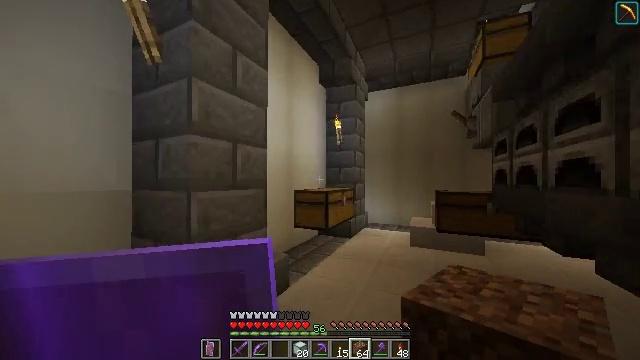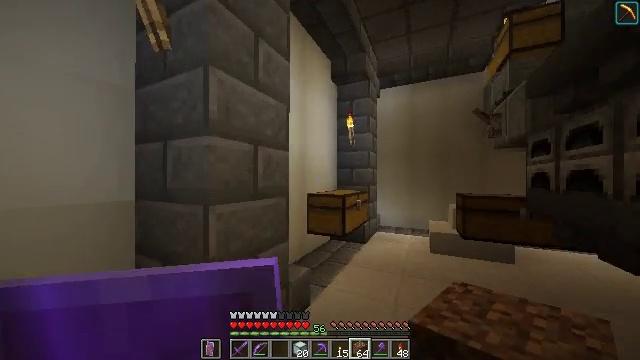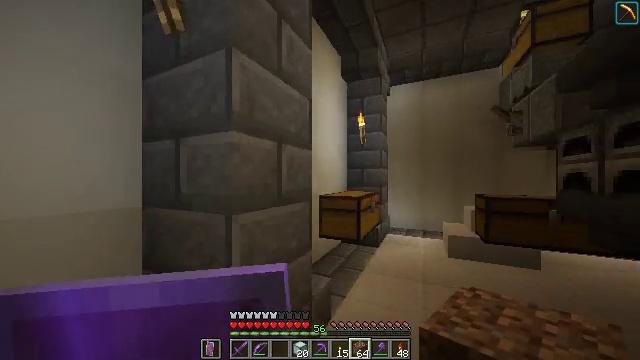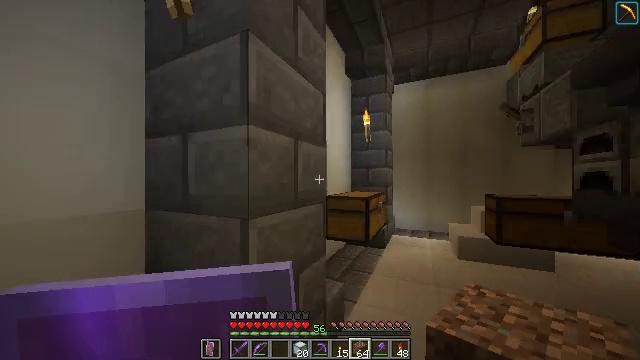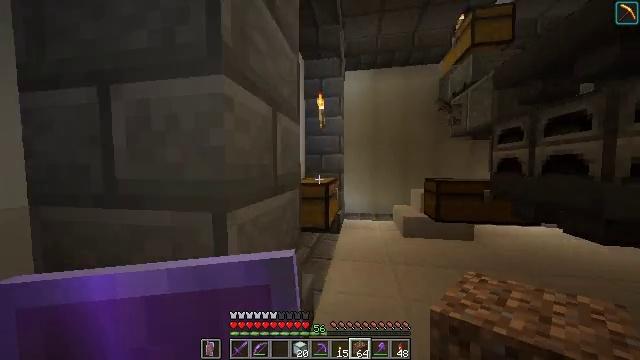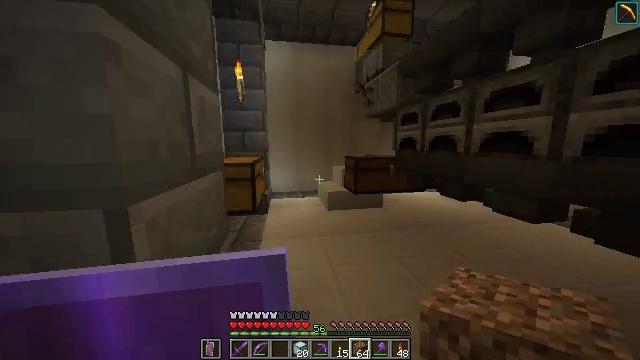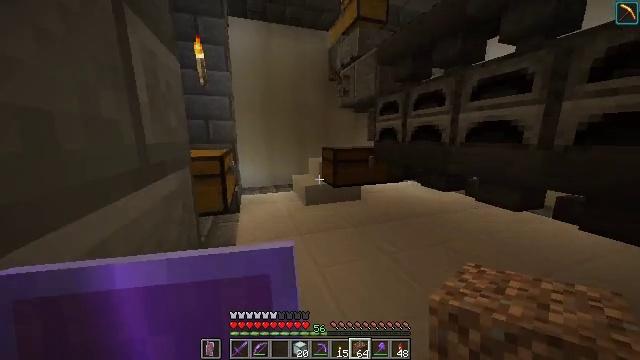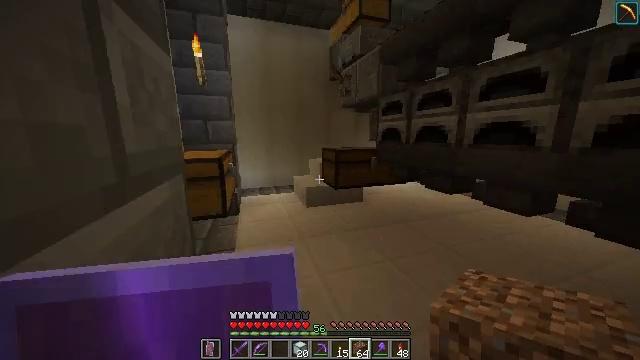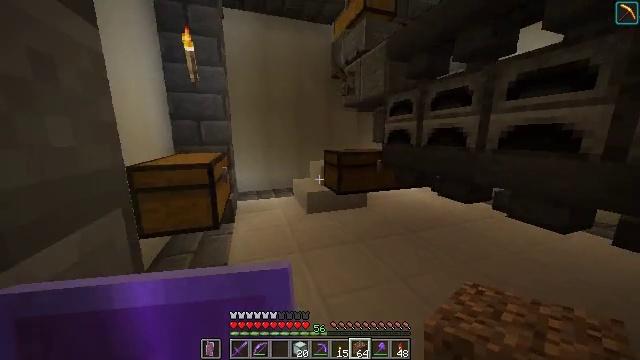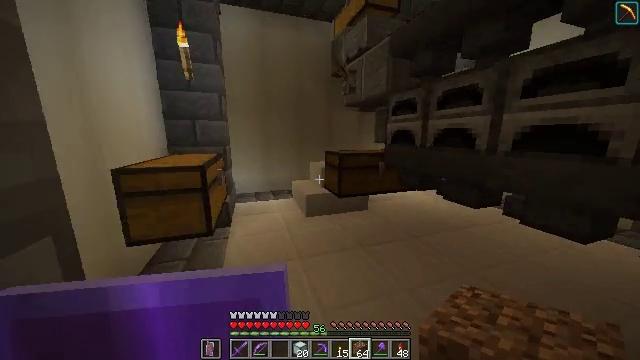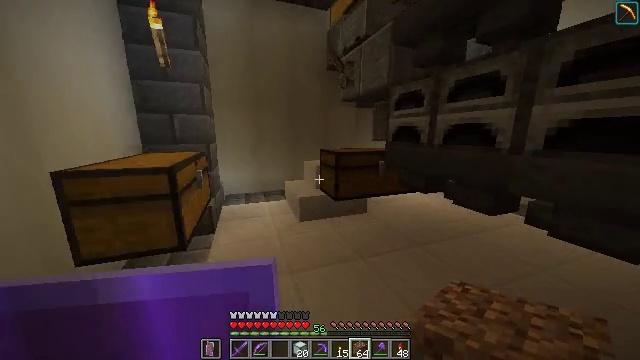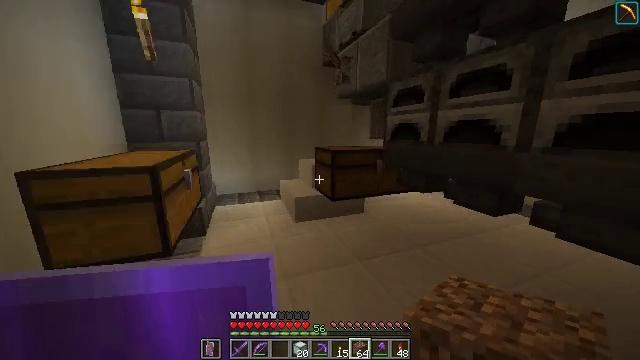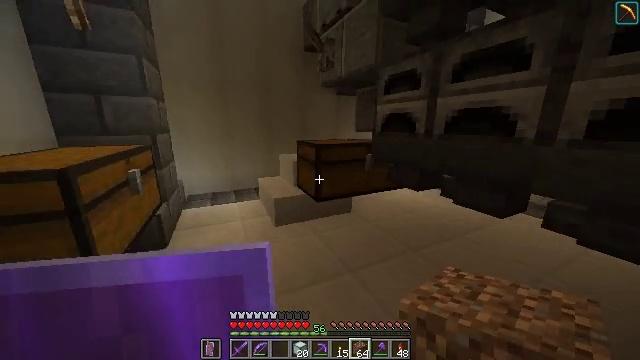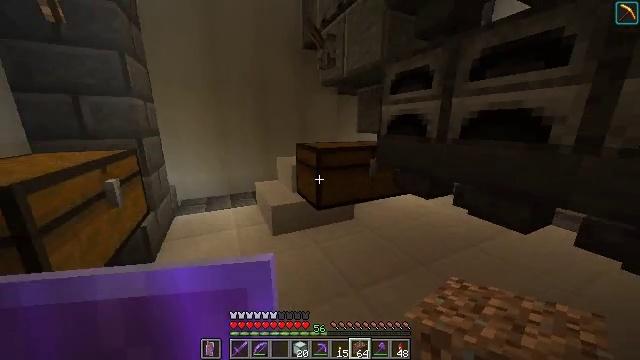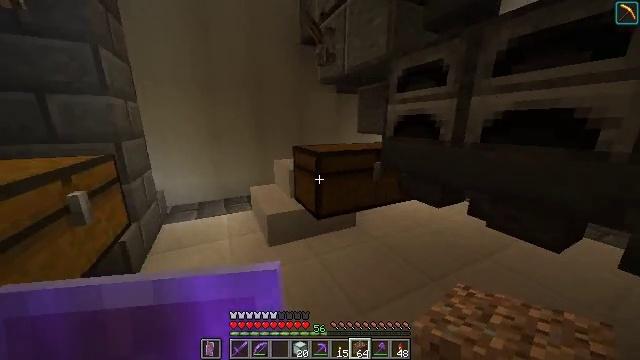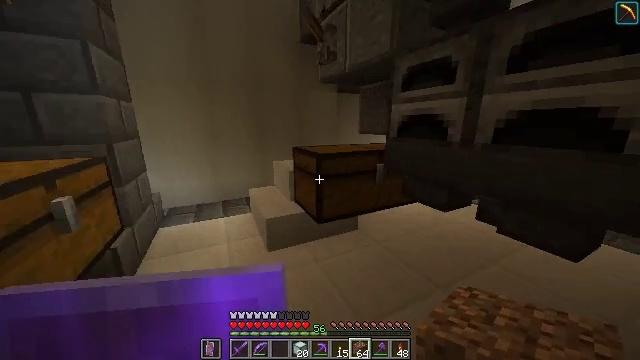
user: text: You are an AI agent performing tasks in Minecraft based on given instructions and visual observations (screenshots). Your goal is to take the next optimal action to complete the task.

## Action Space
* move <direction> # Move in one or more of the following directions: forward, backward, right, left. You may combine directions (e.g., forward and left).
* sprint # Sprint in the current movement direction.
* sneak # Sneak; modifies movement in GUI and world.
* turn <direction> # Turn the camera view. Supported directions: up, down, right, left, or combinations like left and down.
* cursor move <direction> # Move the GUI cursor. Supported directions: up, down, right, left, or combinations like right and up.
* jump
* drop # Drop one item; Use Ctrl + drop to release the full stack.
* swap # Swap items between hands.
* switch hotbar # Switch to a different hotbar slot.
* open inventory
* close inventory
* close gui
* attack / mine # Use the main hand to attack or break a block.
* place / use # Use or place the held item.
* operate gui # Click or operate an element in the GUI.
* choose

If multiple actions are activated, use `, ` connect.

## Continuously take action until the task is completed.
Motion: motion action
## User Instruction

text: Get cactus from the sandy areas.
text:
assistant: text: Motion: move forward and move left, sprint
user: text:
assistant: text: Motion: move forward and move left, sprint
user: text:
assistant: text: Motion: move forward and move left, sprint
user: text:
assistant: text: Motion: move forward and move left, sprint, turn right and down
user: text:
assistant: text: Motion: move forward, sprint, turn right and down
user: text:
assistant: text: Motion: move forward, sprint, turn right and down
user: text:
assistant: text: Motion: move forward, sprint
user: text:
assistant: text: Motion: move forward, sprint
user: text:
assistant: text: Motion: move forward, sprint
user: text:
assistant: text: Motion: move forward, sprint, turn right
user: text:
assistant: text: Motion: move forward, sprint, turn right
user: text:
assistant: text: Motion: move forward, sprint, turn right and down
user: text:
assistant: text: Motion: move forward
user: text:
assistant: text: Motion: move forward
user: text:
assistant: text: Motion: move forward
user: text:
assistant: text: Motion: move forward
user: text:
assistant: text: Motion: move forward, use / place
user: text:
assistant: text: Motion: use / place
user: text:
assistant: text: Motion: use / place
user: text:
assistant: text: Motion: no_op
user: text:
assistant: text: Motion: no_op
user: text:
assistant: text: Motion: no_op
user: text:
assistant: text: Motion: no_op
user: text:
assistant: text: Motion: no_op
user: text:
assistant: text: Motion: no_op
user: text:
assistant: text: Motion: no_op
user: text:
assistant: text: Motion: no_op
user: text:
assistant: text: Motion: no_op
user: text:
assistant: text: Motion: turn left and up
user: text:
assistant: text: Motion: turn left and up